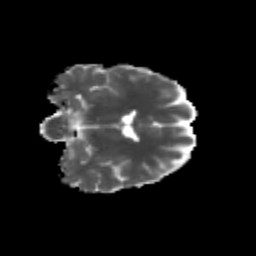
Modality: MD
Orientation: coronal
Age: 23
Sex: female
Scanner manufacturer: siemens
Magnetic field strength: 3 T
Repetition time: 3.5 s
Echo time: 0.113 s